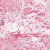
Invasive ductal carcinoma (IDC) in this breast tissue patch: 0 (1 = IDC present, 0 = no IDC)